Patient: sex M, age 66
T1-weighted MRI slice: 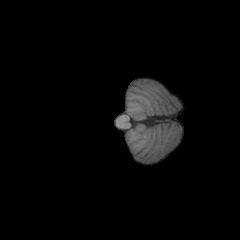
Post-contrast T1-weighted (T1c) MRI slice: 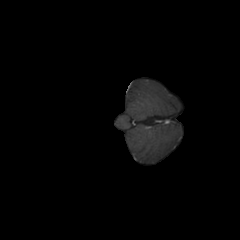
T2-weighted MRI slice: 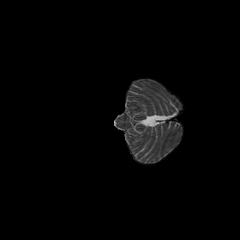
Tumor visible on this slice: no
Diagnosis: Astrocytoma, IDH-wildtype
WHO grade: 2